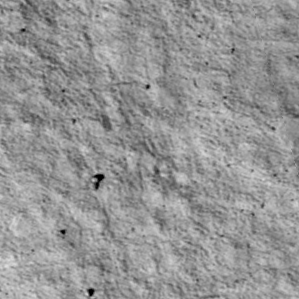
Label: non_frost